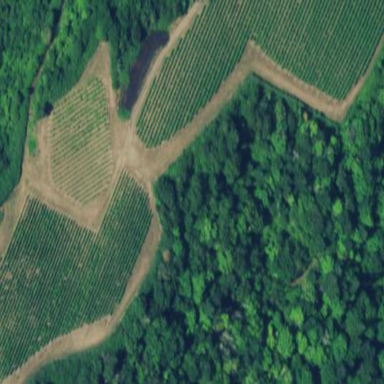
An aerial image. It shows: Vineyard.